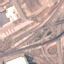
Land use / land cover class: Highway